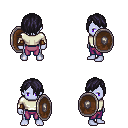
a pixel art fantasy rpg character, male body template, dark elf, purple skin, white long-sleeve shirt, magenta pants, raven bangs hairstyle, leather bracers, shield, four views (front, back, left, right), 2x2 character sprite sheet, small pixel art, hard edges, no anti-aliasing